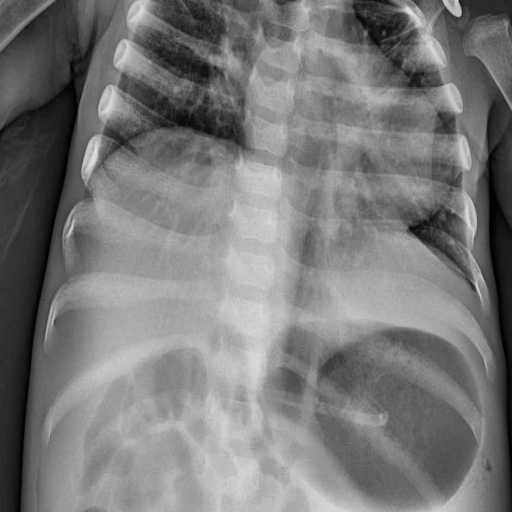
Finding: PNEUMONIA